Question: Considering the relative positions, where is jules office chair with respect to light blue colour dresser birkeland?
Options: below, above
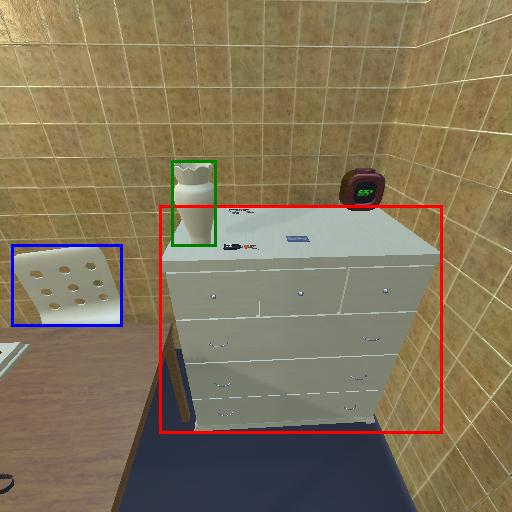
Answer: below